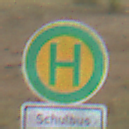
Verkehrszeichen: Haltestelle
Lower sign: ZeitangabenMitBeschraenkungAufWochentage5
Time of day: Midday
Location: Outdoor (Nature)
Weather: PartlyCloudy
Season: NotSpecified
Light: Natural